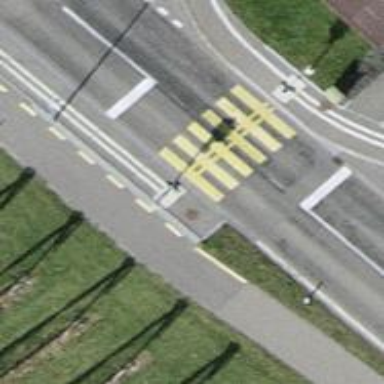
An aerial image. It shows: Footway with asphalt surface marked with zebra crossing. Traffic signals are present at the crossing.